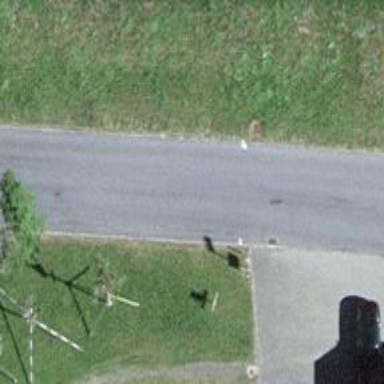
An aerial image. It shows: Bus stop with platform for public transport.